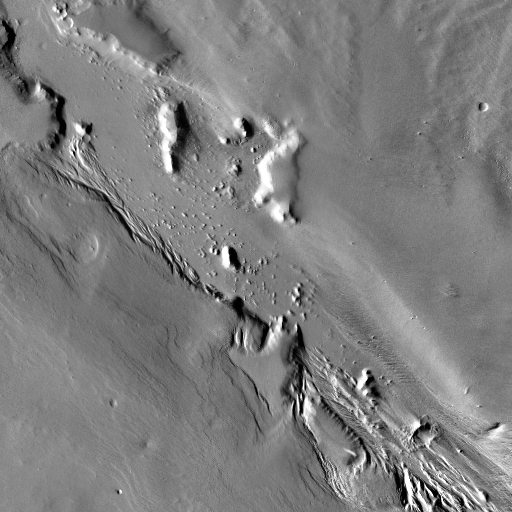
Crater classes present: Background, Other, Buried